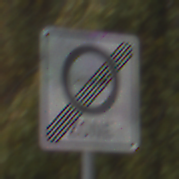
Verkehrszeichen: EndeUmweltzone
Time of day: MorningAfternoon
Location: Outdoor (Nature)
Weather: Overcast
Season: Autumn
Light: Natural